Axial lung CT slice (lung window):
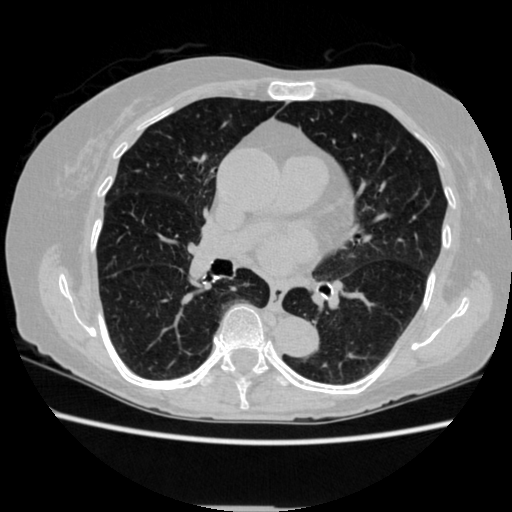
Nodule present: no